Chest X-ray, PA view. Patient: 54 years old, sex F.
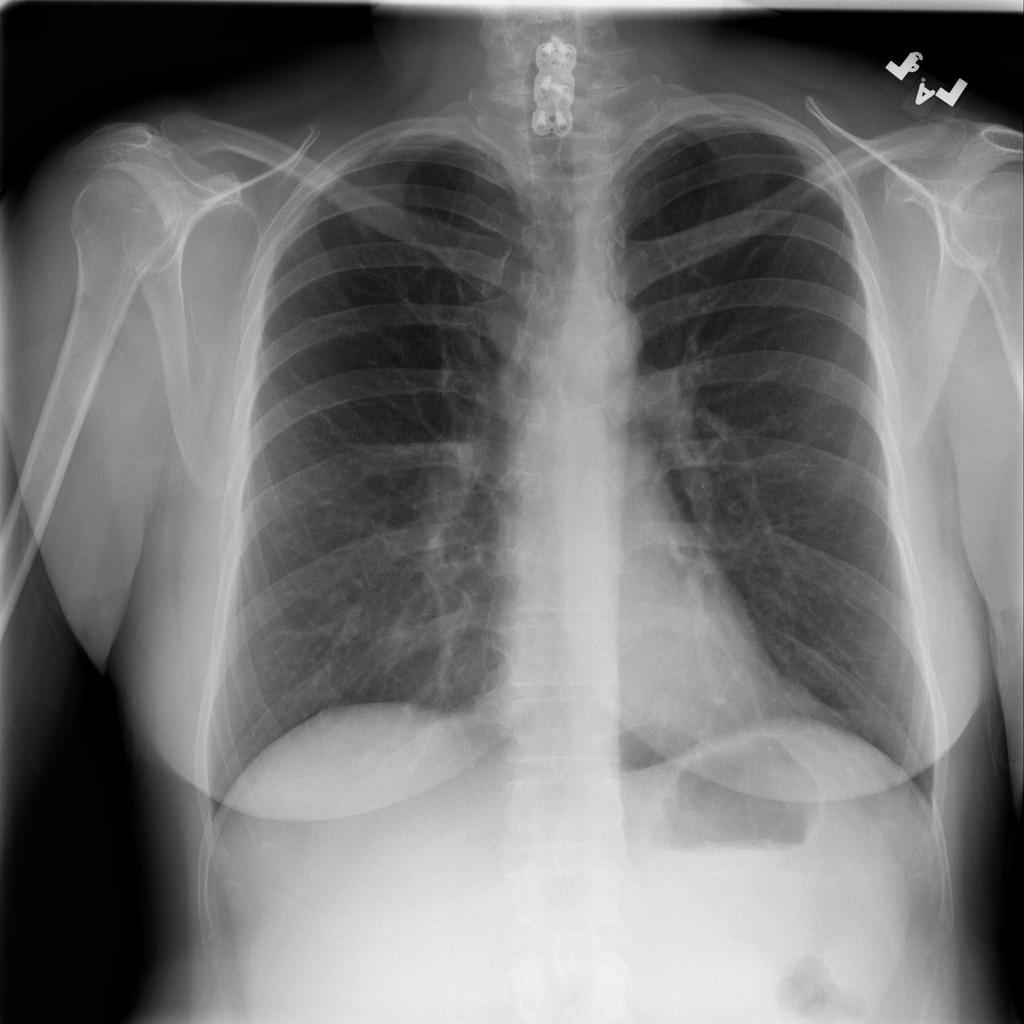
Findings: No Finding